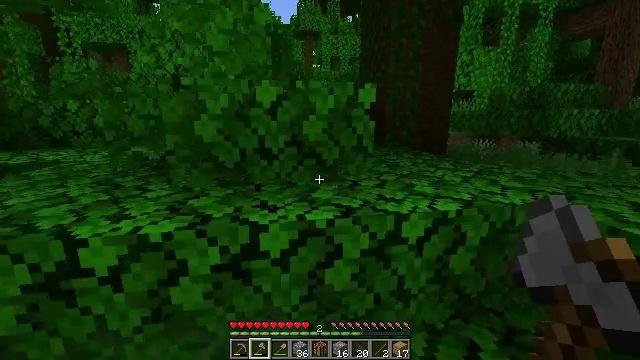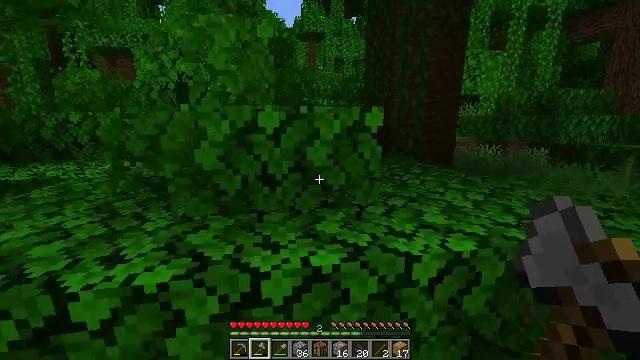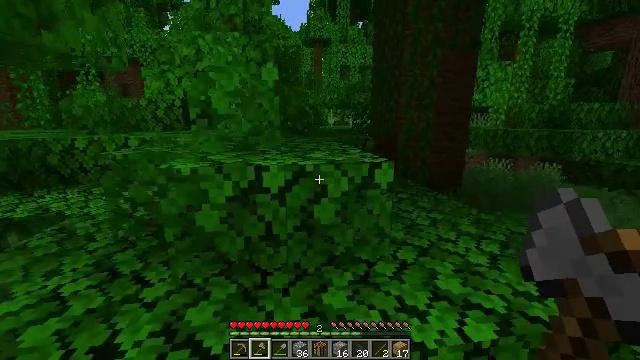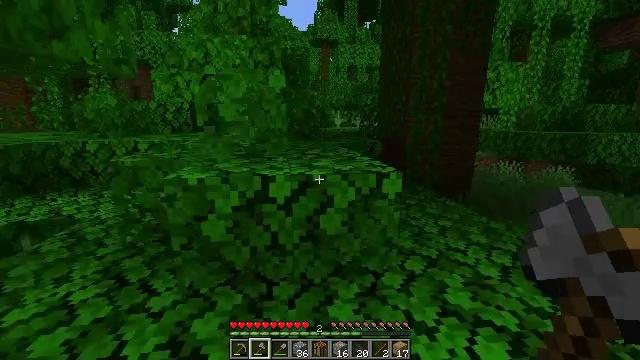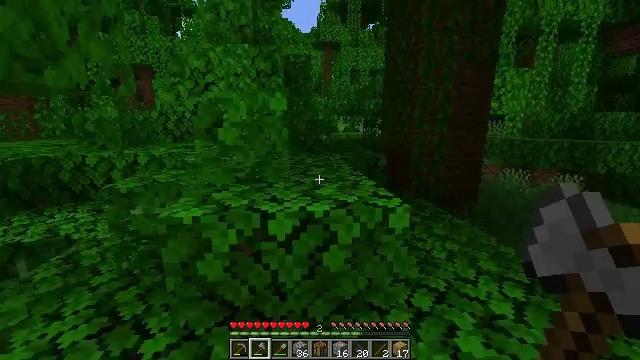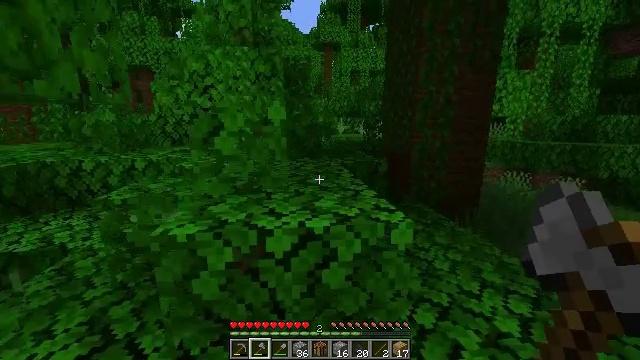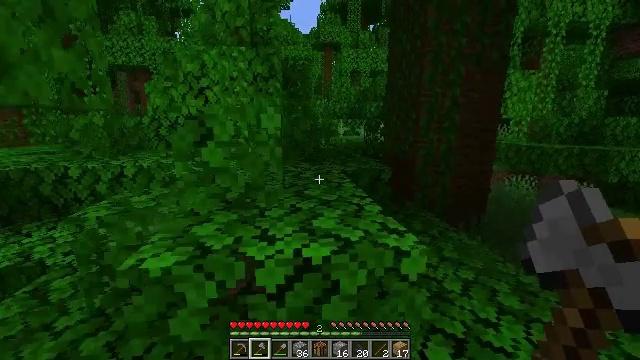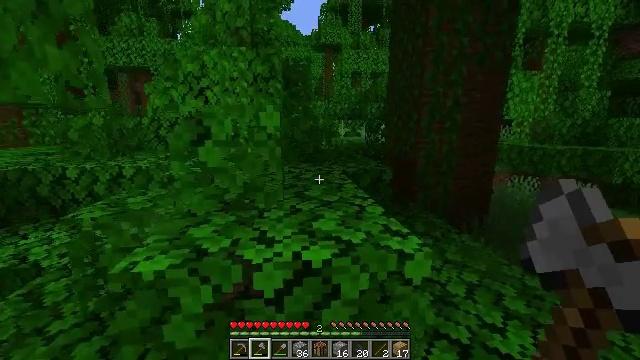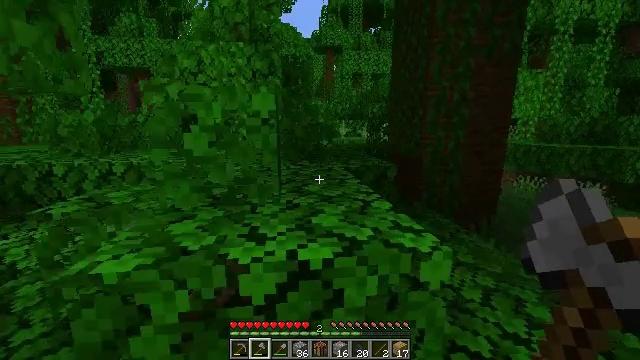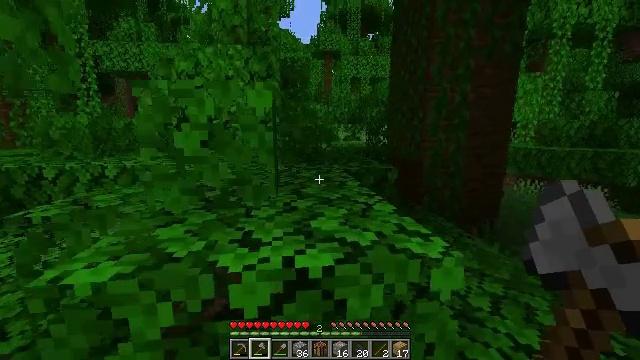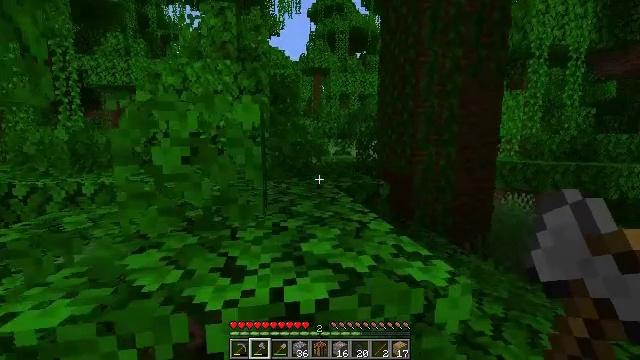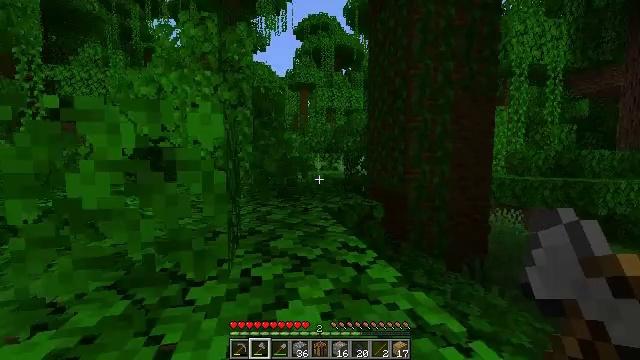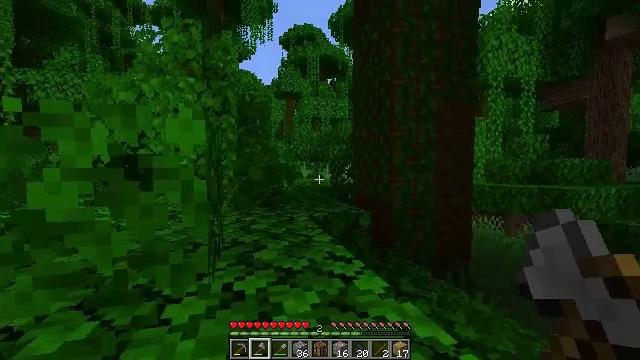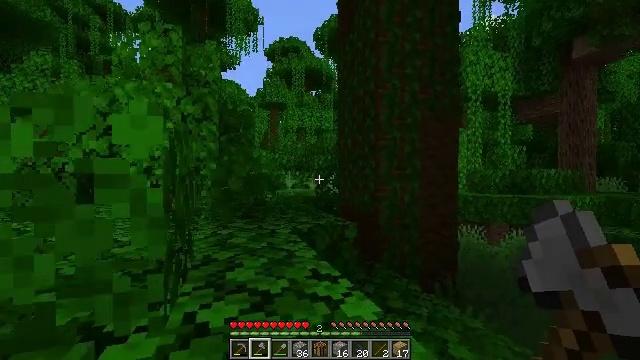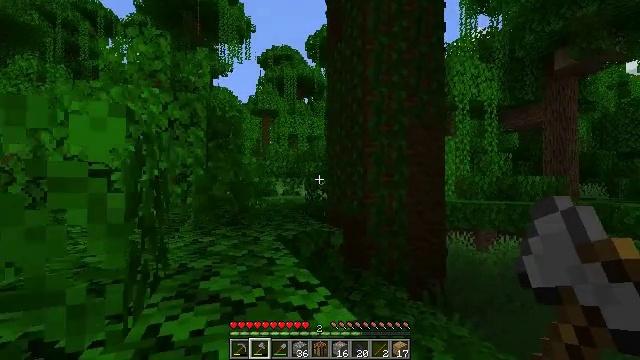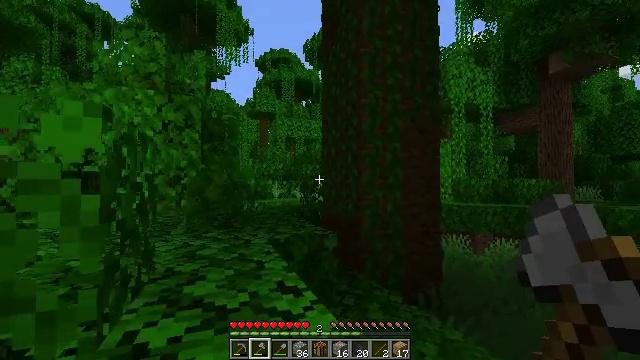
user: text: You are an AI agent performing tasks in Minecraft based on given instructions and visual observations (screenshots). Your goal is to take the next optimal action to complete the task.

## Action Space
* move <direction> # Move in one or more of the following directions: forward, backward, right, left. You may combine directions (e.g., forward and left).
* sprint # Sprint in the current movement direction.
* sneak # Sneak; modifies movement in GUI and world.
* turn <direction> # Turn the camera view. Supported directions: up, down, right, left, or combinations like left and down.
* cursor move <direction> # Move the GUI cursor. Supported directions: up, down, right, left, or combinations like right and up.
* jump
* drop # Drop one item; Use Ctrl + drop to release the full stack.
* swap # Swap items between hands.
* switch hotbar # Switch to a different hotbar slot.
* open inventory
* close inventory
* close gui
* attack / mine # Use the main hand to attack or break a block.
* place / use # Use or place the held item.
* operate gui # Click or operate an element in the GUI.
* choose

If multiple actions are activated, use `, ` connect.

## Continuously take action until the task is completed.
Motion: motion action
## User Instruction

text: Kill mobs.
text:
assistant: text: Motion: move forward, jump
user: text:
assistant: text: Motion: move forward, turn left, jump
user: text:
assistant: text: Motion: move forward, turn left, jump
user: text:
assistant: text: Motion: move forward, jump
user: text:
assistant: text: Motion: move forward, jump
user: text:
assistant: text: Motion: move forward, jump
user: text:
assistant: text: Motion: move forward
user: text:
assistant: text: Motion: move forward
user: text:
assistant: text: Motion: move forward, turn up
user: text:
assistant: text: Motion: move forward, turn right and up
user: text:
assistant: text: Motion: move forward, turn right and up
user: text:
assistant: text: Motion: move forward, turn right and up
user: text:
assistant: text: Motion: move forward, turn right and up
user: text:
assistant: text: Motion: move forward, turn right and up
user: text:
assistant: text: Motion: move forward
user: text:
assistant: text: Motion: move forward
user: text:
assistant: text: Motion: move forward, jump
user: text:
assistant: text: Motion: move forward, jump
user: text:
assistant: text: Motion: move forward, turn left, jump
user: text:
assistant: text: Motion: move forward, turn left, jump
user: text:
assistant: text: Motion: move forward, turn left
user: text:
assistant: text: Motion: move forward, turn left
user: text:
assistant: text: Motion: move forward
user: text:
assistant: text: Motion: move forward
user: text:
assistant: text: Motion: move forward
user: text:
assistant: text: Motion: move forward
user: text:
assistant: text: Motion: move forward
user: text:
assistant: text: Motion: move forward, turn down
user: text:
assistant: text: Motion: move forward, turn down
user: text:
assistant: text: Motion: move forward, turn down